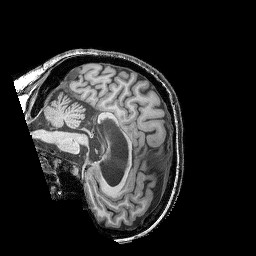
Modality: T1w
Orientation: sagittal
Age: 31
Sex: female
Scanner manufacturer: siemens
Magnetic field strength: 3 T
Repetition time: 2.25 s
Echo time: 0.00411 s